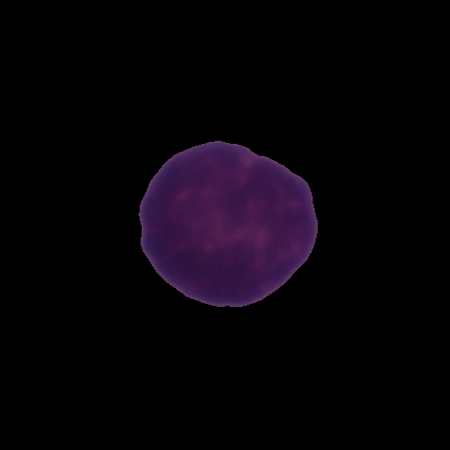
Label: healthy